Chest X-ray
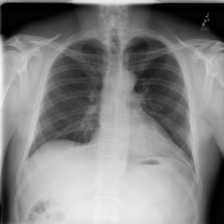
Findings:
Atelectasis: negative
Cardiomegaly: negative
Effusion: negative
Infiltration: negative
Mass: negative
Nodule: negative
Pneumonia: negative
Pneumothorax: negative
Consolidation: negative
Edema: negative
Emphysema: negative
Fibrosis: negative
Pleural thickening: negative
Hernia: negative